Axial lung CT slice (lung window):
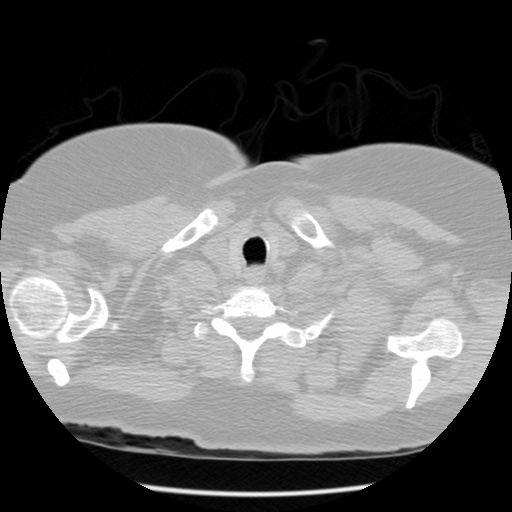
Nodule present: no